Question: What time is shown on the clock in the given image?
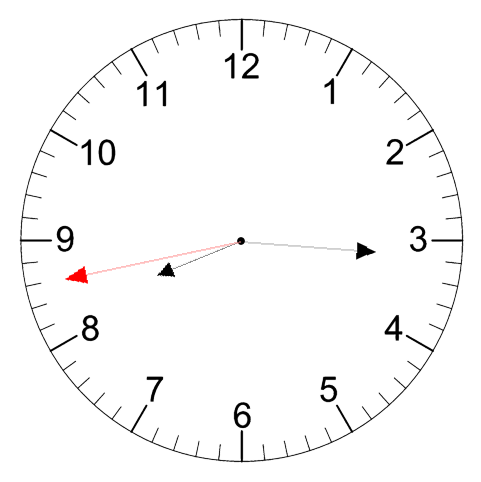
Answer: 08:15:43